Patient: sex M, age 50
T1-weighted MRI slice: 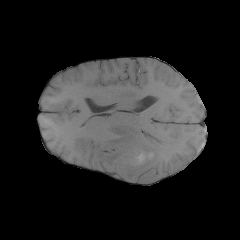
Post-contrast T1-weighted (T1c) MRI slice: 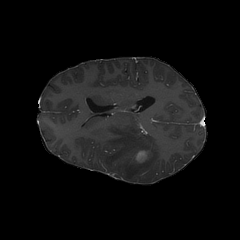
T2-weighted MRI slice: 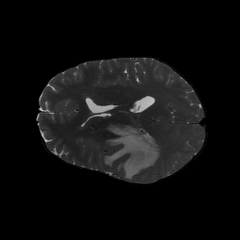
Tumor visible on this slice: yes
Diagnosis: Glioblastoma, IDH-wildtype
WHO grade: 4